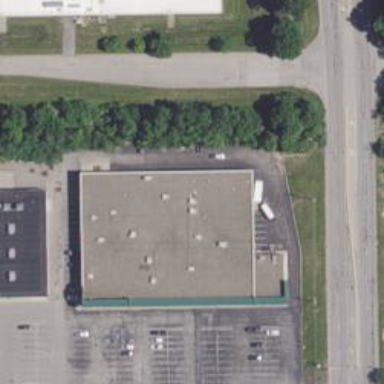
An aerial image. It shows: Retail building.